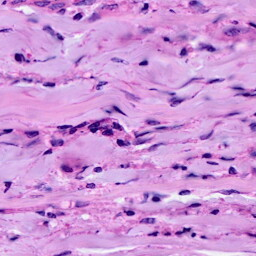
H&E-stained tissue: Breast